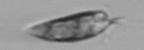
Label: Prorocentrum_triestinum